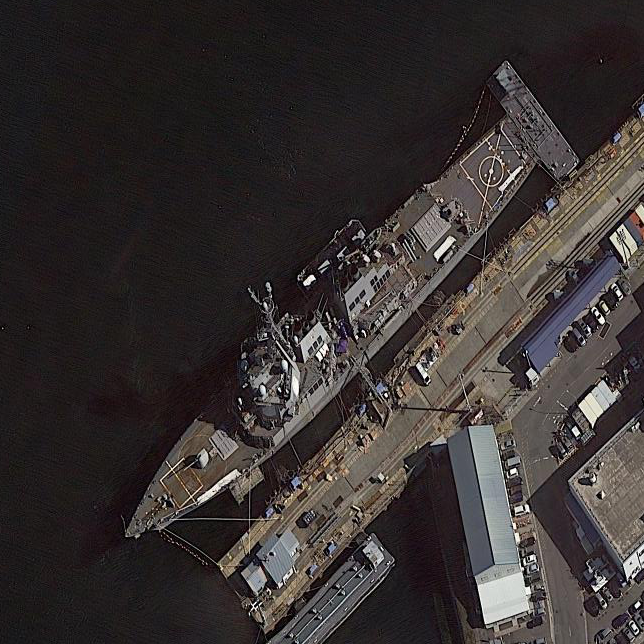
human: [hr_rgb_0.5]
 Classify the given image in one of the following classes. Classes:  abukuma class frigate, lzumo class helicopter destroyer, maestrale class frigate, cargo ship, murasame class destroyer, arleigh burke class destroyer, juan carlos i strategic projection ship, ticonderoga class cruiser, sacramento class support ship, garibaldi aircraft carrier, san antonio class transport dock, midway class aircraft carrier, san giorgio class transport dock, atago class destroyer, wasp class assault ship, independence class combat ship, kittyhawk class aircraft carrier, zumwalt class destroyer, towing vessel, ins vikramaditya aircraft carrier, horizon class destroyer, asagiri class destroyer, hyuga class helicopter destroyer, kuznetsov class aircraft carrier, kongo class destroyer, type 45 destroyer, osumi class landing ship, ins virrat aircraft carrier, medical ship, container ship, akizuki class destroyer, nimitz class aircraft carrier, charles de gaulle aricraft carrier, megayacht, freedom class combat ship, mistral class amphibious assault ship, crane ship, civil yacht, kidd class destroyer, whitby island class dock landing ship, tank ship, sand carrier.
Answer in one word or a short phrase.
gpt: Arleigh Burke class destroyer